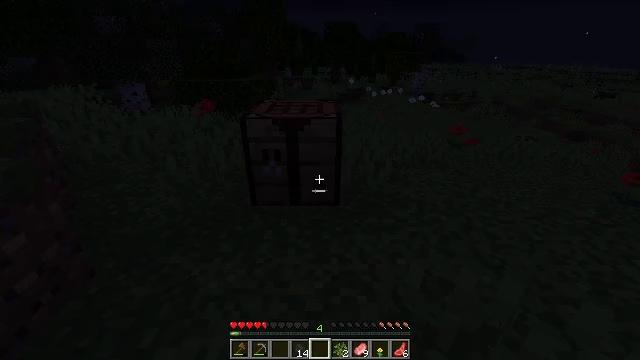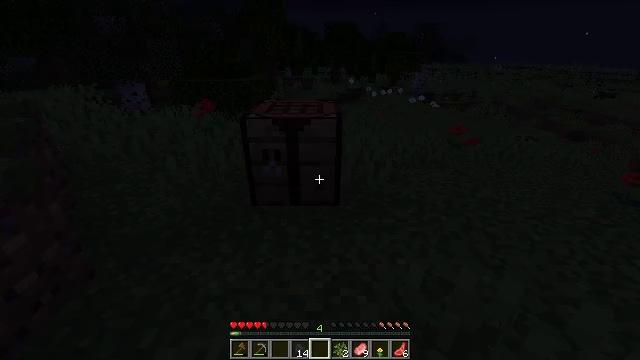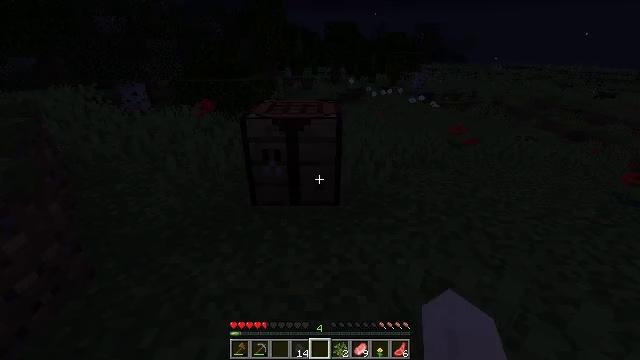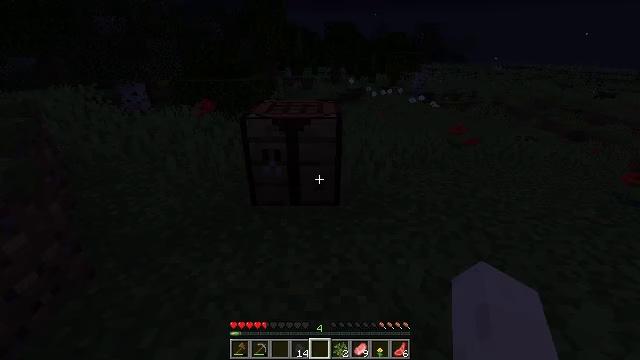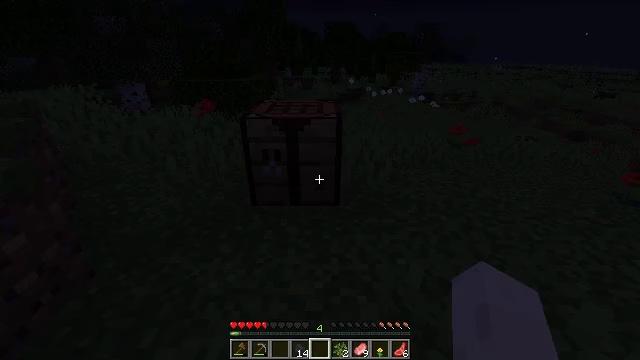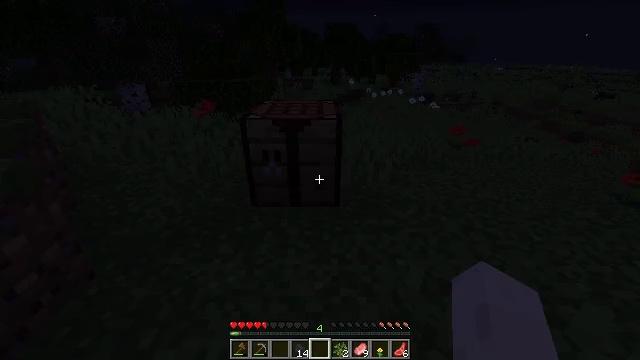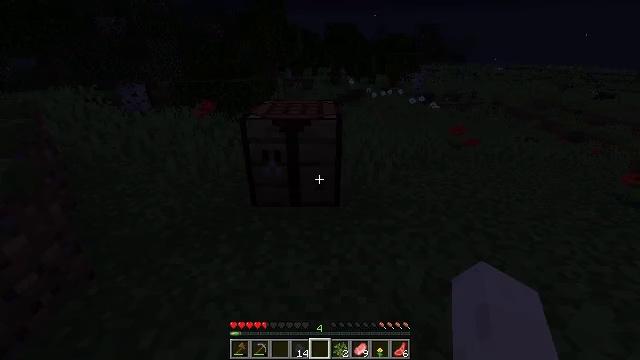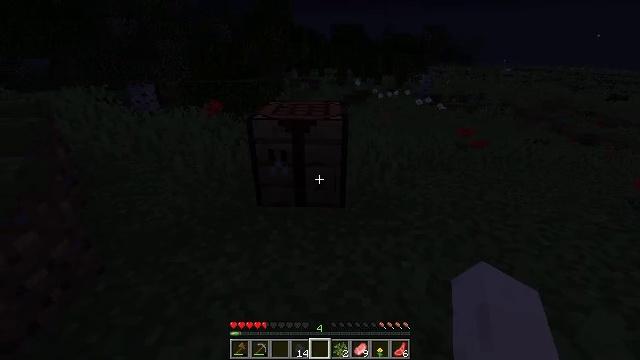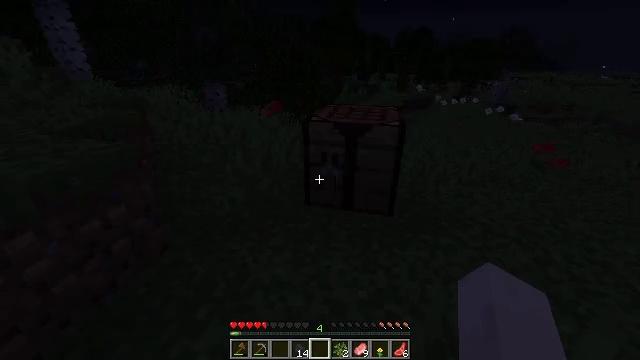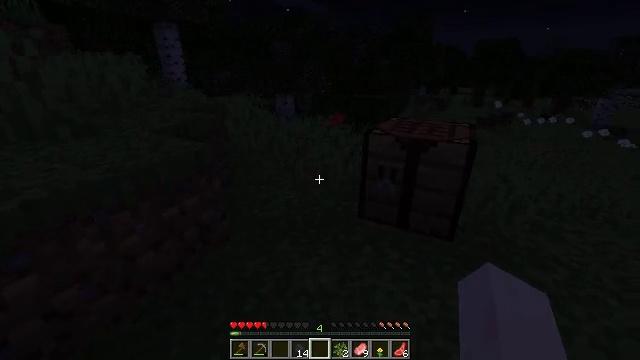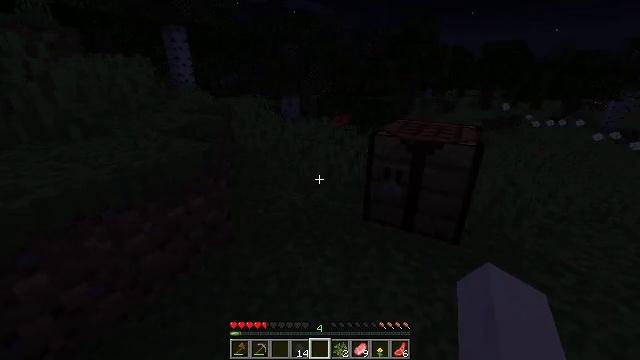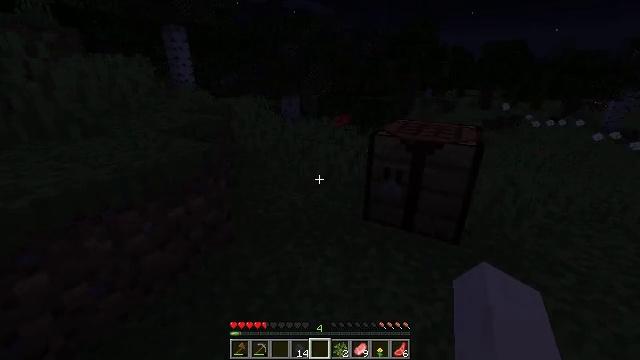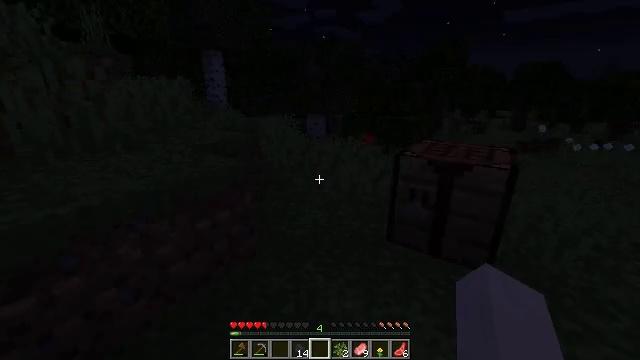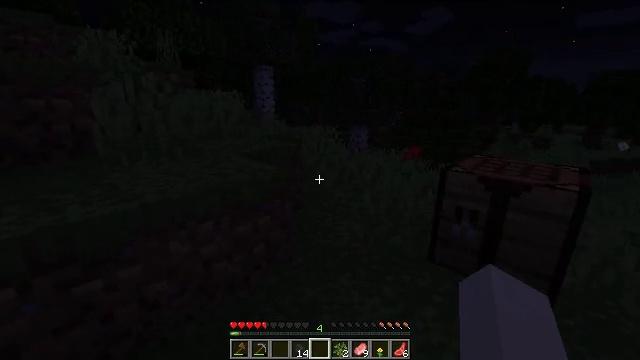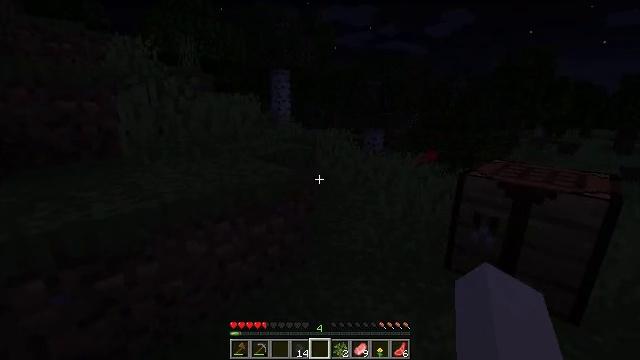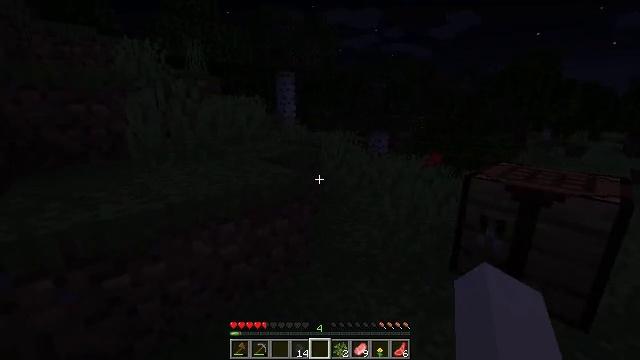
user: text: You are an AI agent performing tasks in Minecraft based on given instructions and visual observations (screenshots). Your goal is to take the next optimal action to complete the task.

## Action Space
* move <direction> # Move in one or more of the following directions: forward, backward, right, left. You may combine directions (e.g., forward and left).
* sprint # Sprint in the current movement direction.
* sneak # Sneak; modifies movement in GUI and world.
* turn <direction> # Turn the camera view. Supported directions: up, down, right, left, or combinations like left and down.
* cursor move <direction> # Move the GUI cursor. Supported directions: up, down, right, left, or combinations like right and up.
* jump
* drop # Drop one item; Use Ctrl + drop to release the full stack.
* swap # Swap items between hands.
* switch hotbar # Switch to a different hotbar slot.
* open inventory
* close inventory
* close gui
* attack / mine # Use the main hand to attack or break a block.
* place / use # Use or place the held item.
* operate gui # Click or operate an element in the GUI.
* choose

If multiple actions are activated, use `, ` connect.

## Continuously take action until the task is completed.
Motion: motion action
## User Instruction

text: Combine materials in a crafting table to craft a light gray bed.
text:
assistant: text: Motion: no_op
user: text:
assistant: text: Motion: no_op
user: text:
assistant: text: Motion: no_op
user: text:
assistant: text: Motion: no_op
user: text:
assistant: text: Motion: no_op
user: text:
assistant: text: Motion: no_op
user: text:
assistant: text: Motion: turn left
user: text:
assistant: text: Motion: turn left
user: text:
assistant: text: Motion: turn left and up
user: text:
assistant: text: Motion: turn left
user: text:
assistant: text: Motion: no_op
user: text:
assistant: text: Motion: turn left and up
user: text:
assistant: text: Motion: turn left and up
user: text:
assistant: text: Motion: turn left
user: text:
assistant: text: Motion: turn left
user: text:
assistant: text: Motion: no_op
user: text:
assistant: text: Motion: turn right and up
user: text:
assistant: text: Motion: turn right and down
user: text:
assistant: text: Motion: turn right and down
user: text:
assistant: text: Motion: turn right
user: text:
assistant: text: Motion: turn right
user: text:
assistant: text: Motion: turn right
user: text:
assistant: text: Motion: no_op
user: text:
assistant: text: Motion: turn right
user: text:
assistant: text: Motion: use / place
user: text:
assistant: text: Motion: use / place
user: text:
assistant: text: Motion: use / place
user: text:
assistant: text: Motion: use / place
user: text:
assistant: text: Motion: no_op
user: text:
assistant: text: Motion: open gui